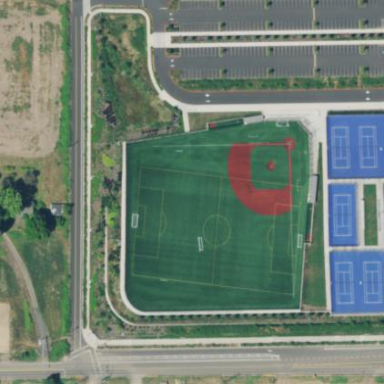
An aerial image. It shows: Sports centre that caters to baseball and soccer enthusiasts.